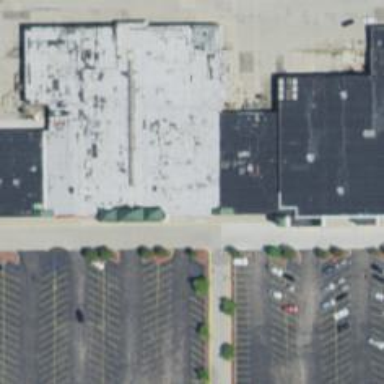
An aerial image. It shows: Retail area.